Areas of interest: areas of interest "Tennis Court"
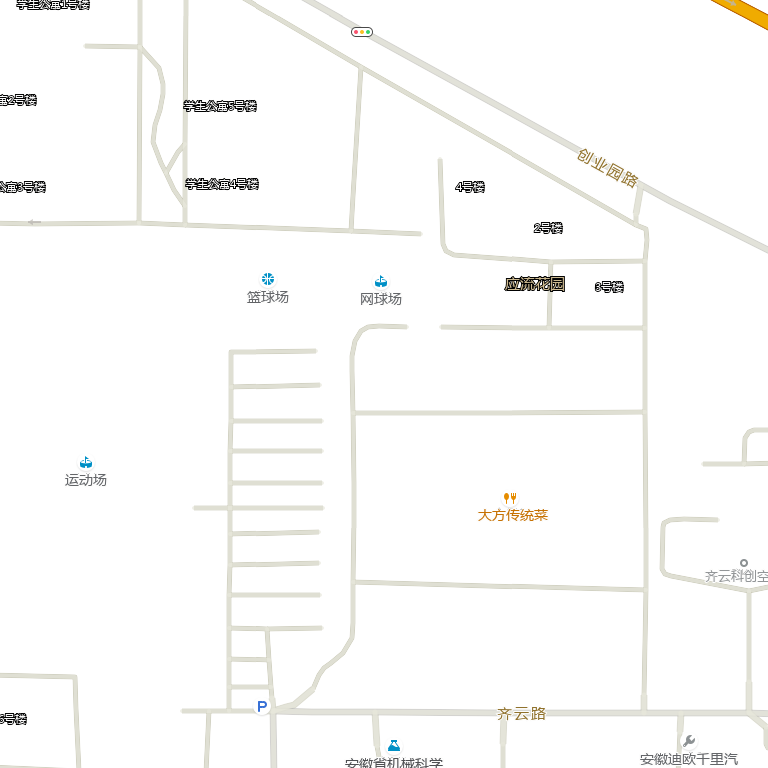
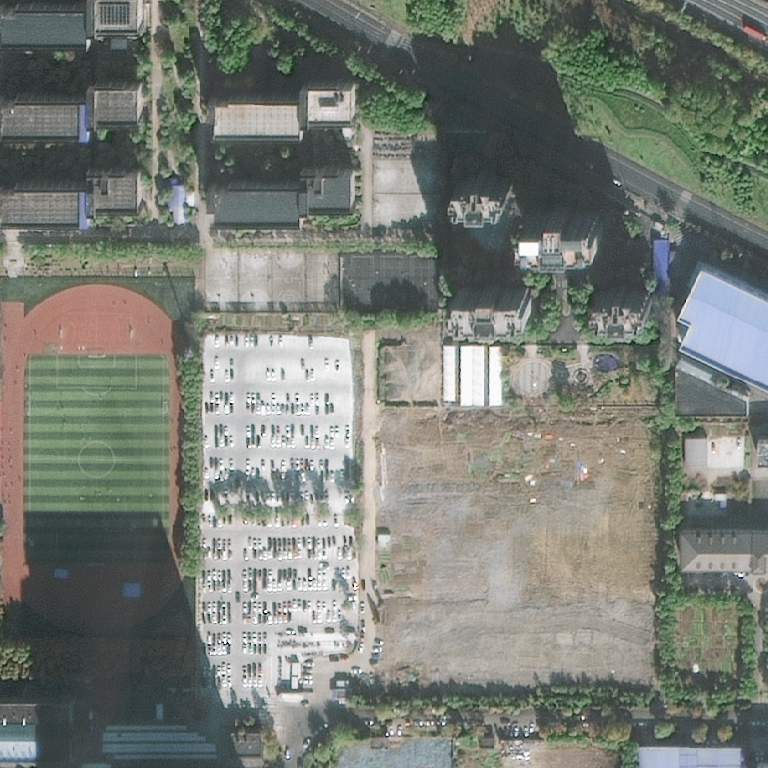